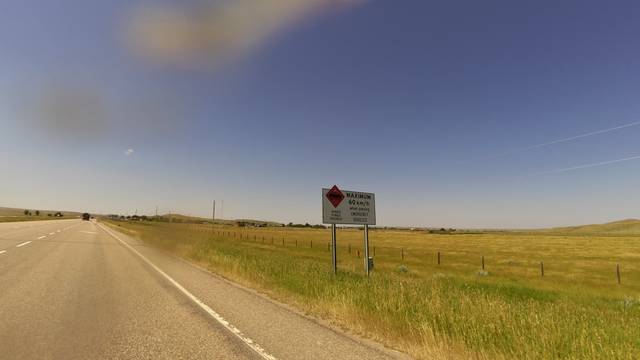
Region: Canada
Coordinates: 49.947, -110.029